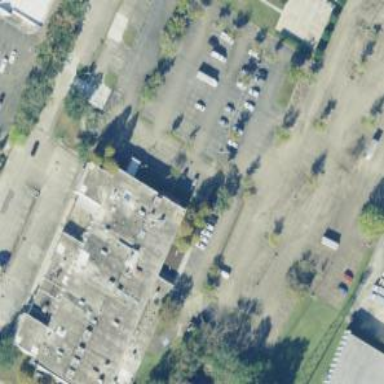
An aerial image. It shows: Healthcare facility identified as hospital.